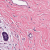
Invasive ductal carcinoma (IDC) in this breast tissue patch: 0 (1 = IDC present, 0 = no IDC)